Question: I am using magento 1.7.0.2
I have one order regarding issue with back end, i am using Paypal express checkout payment method for merchant country Australia.
After placing an order using Paypal express method, it shows the same order twice with different increment ids in order grid. Please see attached screen shot below

Any help would be greatly appreciated!!
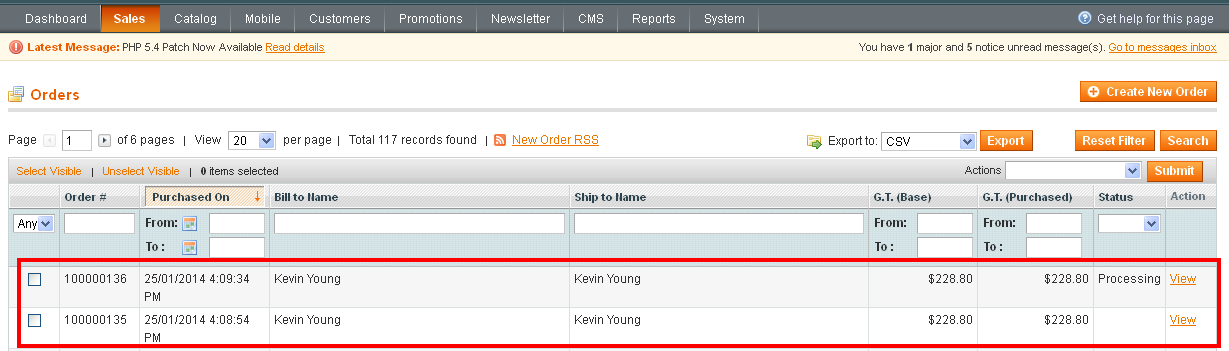
Answer: go to magento log file, payment_paypal_express.log
can you check if the same order info was submitted twice?